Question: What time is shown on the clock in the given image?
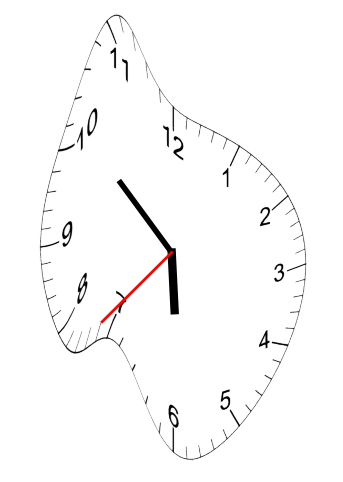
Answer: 05:51:37